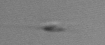
Label: flagellate_morphotype3